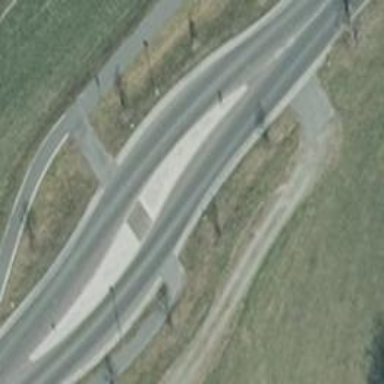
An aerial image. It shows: Asphalt path.